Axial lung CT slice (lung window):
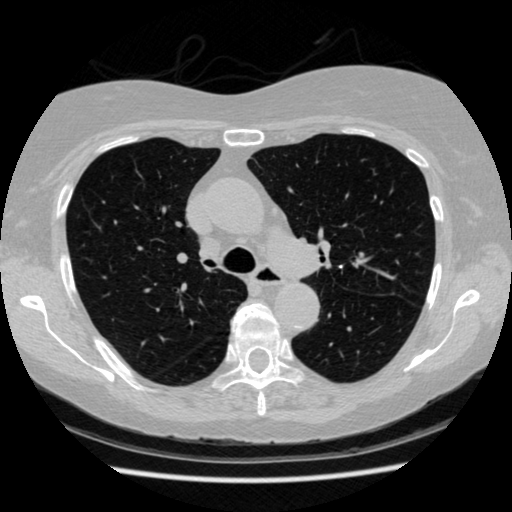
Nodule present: no